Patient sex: M
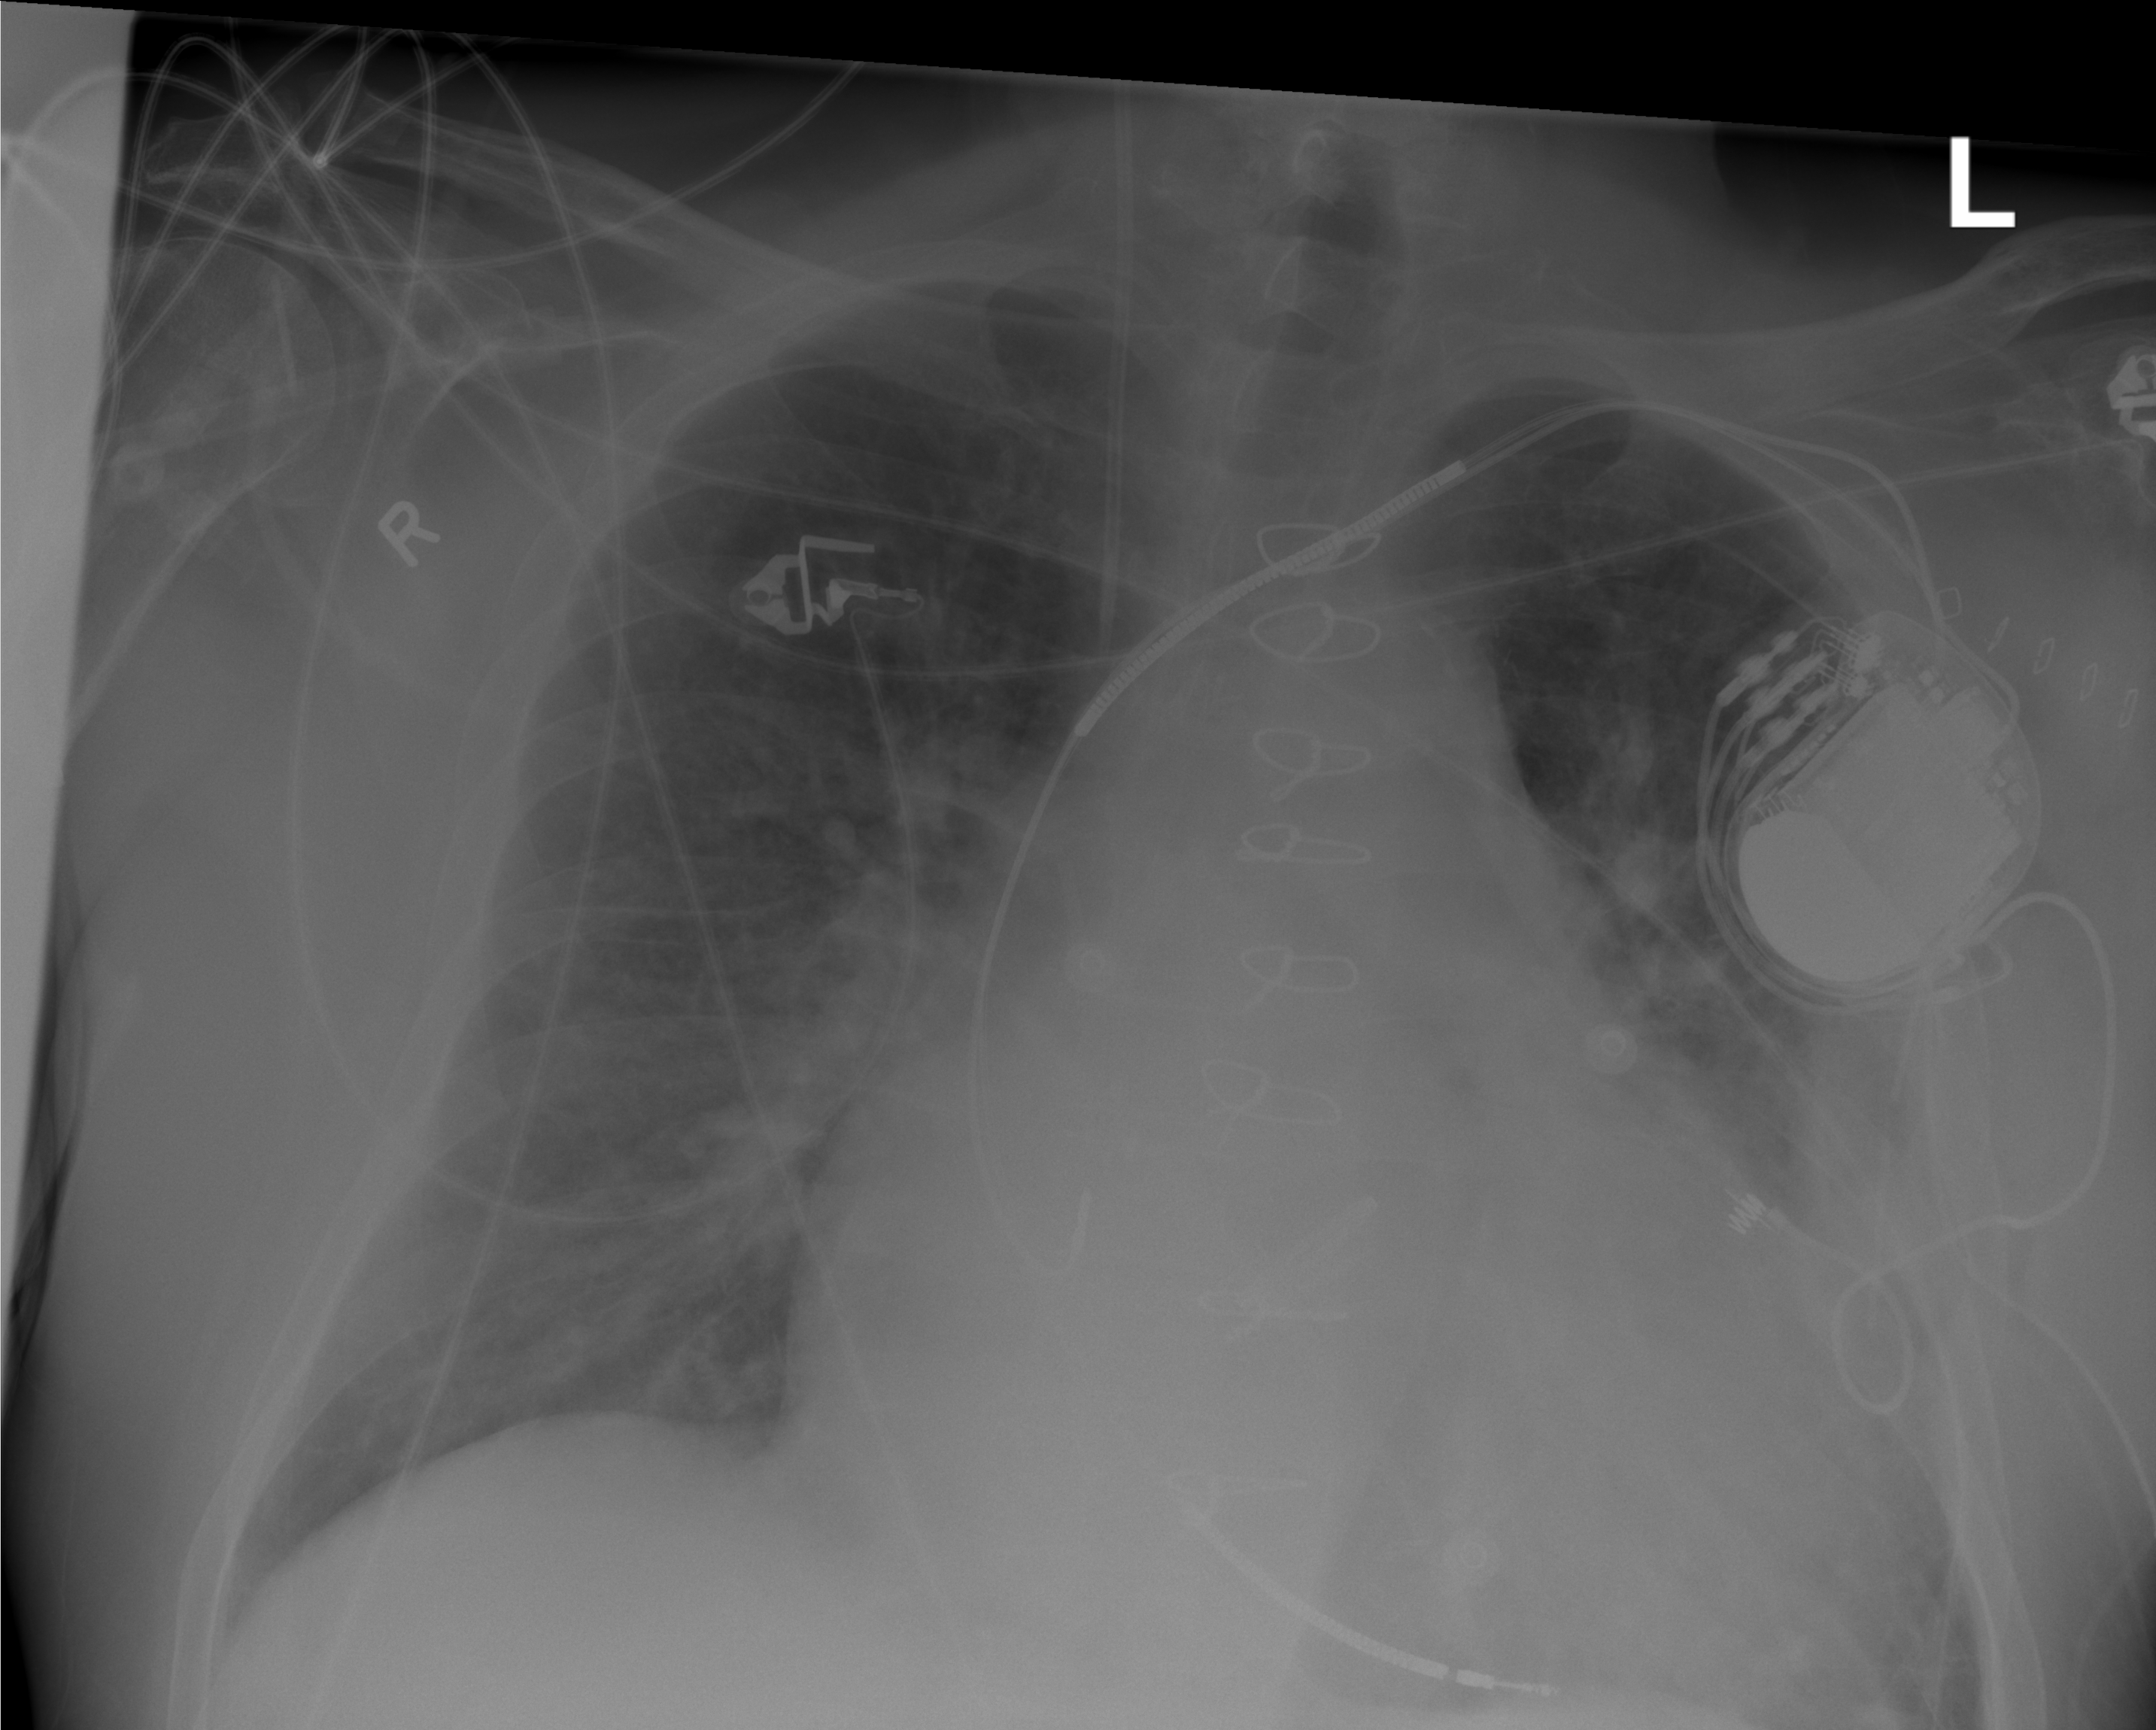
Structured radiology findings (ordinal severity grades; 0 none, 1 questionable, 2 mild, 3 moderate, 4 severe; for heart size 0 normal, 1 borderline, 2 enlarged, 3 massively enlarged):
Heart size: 0
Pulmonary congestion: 1
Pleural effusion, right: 2
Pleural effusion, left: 2
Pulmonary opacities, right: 0
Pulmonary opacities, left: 0
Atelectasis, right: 2
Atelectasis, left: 2